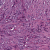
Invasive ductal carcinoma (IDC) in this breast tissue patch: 1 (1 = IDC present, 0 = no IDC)